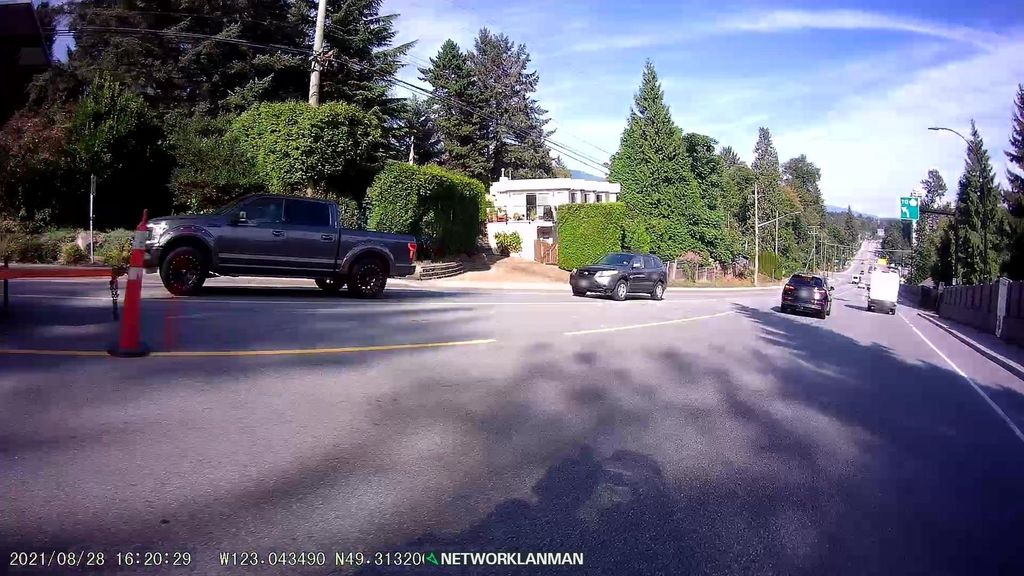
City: vancouver